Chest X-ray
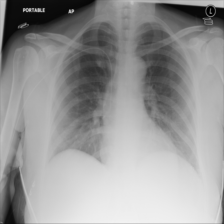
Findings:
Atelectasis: negative
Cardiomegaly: negative
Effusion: negative
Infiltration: negative
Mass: negative
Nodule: negative
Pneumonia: negative
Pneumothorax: negative
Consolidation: negative
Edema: negative
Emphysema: negative
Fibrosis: negative
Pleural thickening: negative
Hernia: negative